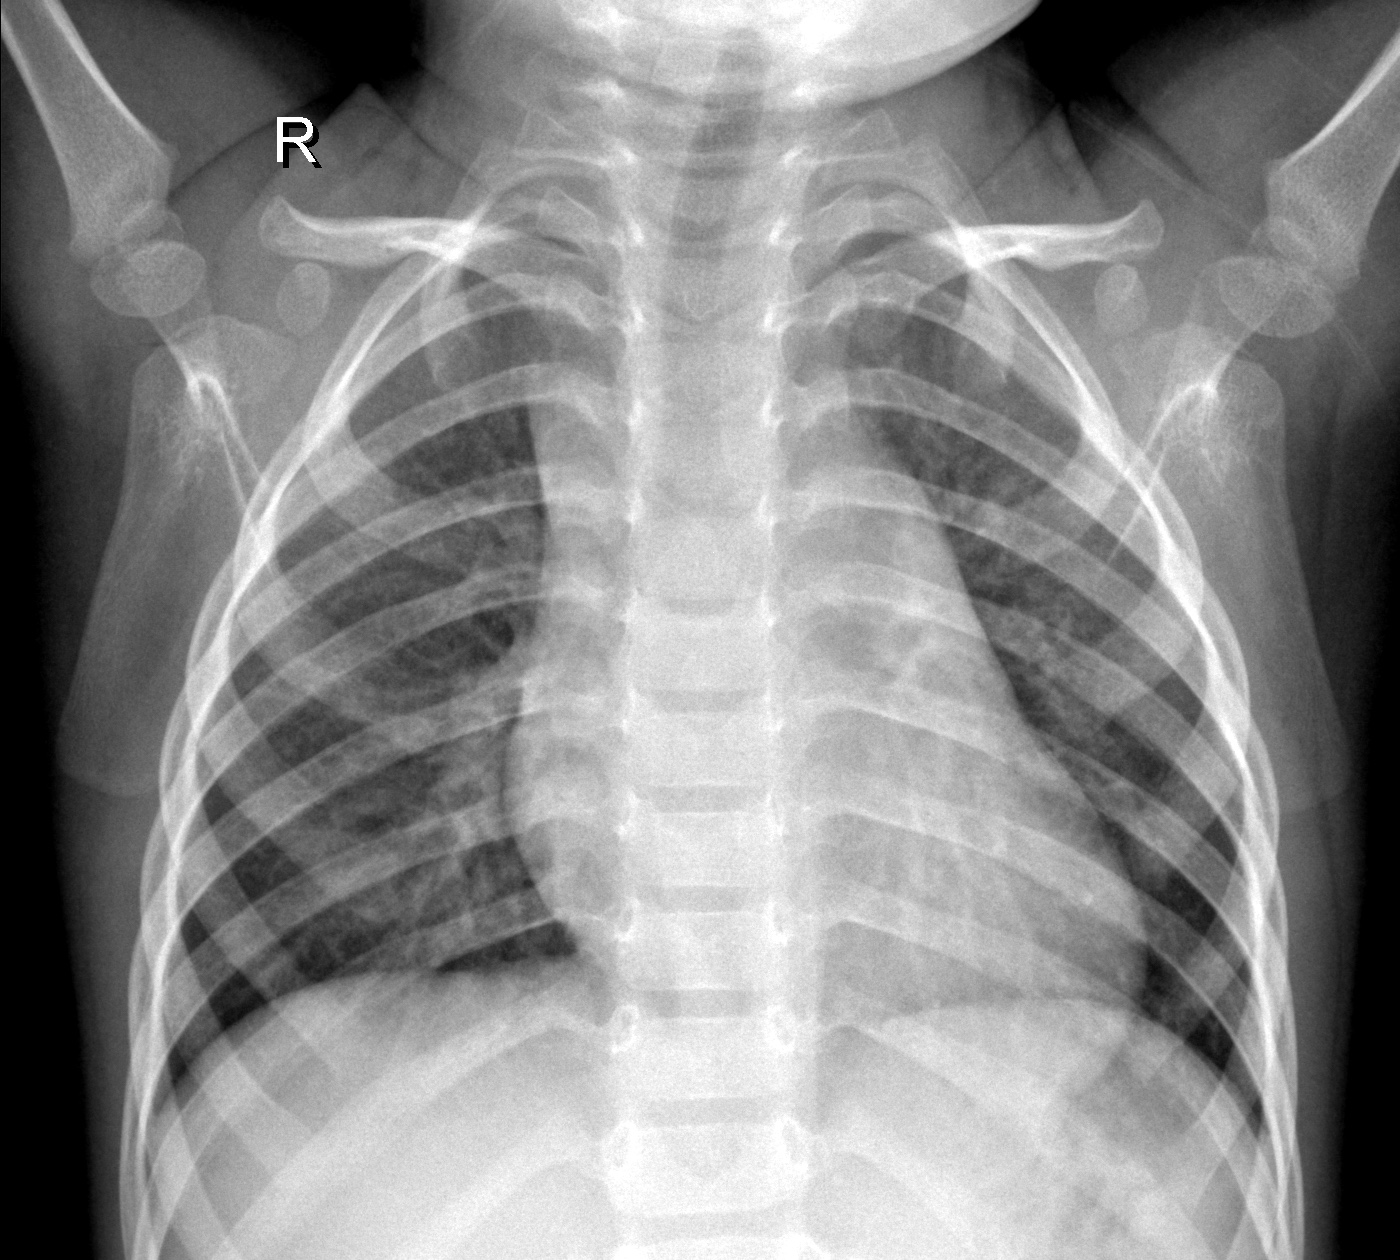
Diagnosis: NORMAL